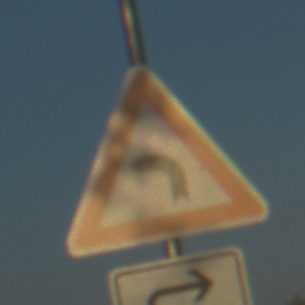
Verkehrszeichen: KurveLinks
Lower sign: RichtungsangabeDurchPfeile5
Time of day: SunriseSunset
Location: Outdoor (Beach)
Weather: Clear
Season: NotSpecified
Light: Natural